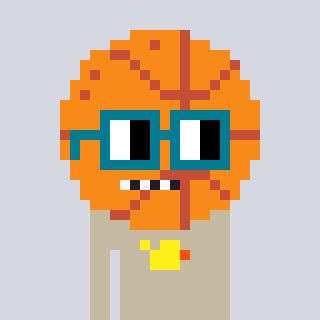
a pixel art character with square dark green glasses, a basketball-shaped head and a bege-colored body on a cool background